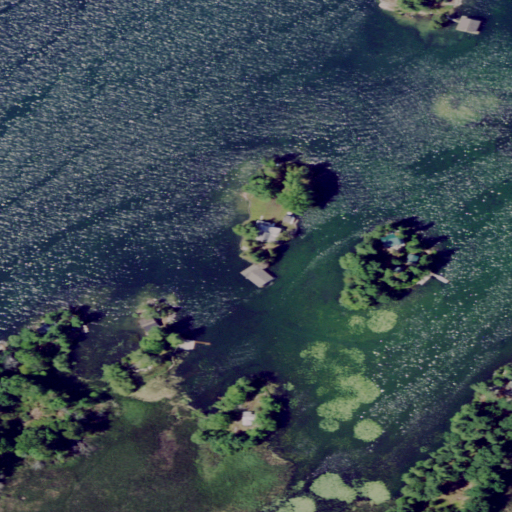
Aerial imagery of island in New York named Canary Island containing open water, herbaceous wetlands, woody wetlands, deciduous forest, and open development